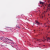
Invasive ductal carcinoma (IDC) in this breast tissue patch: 0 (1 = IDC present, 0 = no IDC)